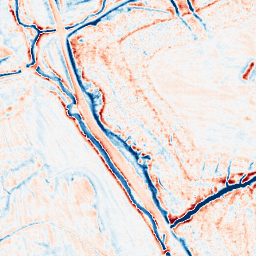
Category: edge_preserving
Decomposition family: anisotropic_diffusion
Decomposition parameters: iterations: 20
kappa: 30
gamma: 0.2
Upsampling method: sinc_blackman
Upsampling parameters: scale: 8
kernel_size: 16
Upsampling scale: 8